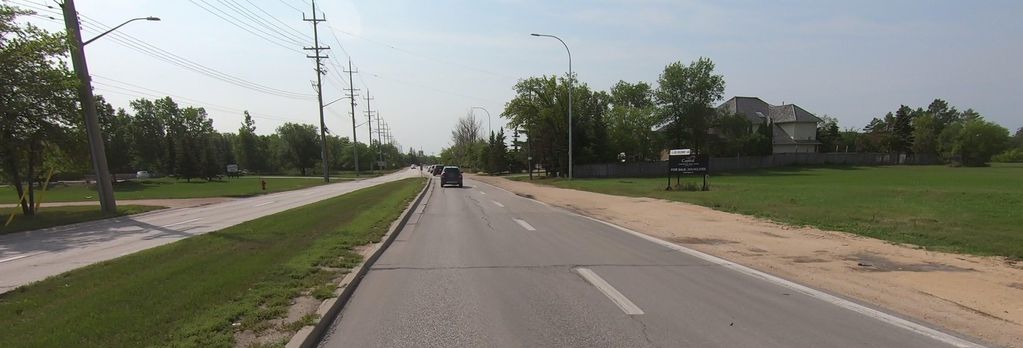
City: winnipeg